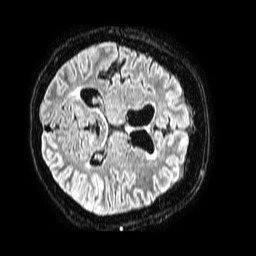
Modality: FLAIR
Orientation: axial
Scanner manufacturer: philips
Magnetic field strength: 1.5 T
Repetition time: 4.8 s
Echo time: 0.3 s